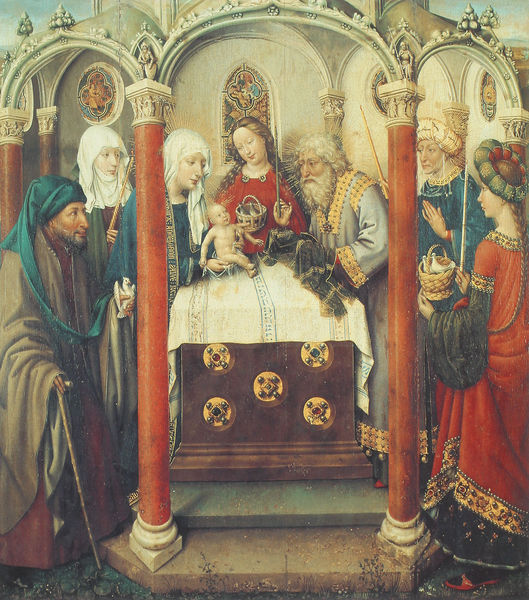
Titel: Retabel aus Saint-Vaast
Künstler: Jacques Daret
Institution: Paris, Musée du Petit Palais
Schlagwörter: blau, dunkel, gemälde, mann, nackt, weiß, frauen, menschen, fenster, männer, säulen, rot, schleier, tuch, beige, alt, architektur, falten, johannes, rahmen, taube, ärmel, gewand, gold, familie, kind, mutter, gotik, bogen, stab, körbe, baby, rundbogen, kuppel, kopftuch, bett, korb, stufen, truhe, stolz, medaillon, strahlen, tauben, hauben, altar, prister, heiligenschein, glasmalerei, christus, jesus, jesus christus, mittelalter, baldachin, heiliger, könige, tempel, elisabeth, heilige, taufe, maria, frün, weise, anna, josef, joseph, geburt, säugling, kriche, arkatur, geschenke, gaben, jungfrau maria, beschneidung, heilige drei könige, simeon, edelleute, josepf, melchor, weie, akatur, chsitus, präsentation im tempel, gebiurt